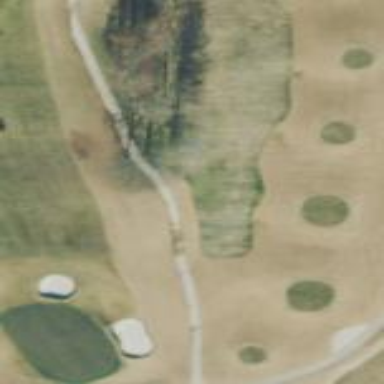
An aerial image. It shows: Golf rough area.